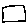
Label: square